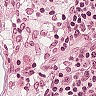
Metastatic tissue present: no